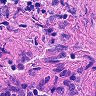
Metastatic tissue present: no